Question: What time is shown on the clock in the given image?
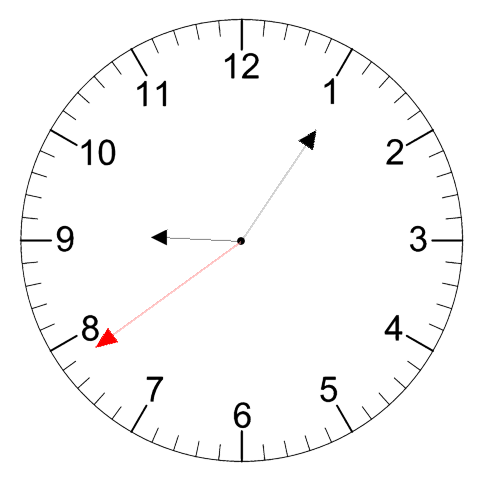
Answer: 09:05:39